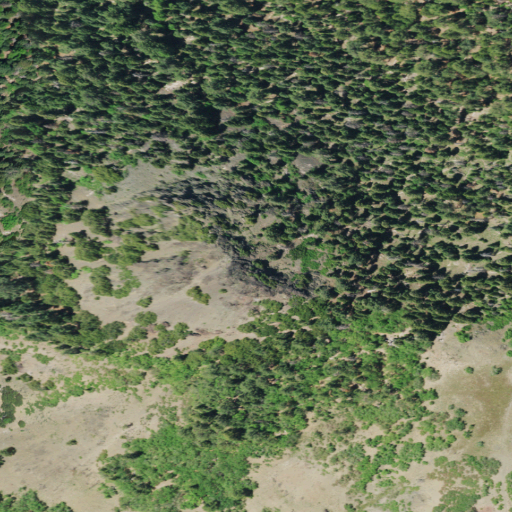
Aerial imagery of mountain in California named Haydon Rock containing grassland, shrub, open development, and evergreen forest